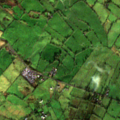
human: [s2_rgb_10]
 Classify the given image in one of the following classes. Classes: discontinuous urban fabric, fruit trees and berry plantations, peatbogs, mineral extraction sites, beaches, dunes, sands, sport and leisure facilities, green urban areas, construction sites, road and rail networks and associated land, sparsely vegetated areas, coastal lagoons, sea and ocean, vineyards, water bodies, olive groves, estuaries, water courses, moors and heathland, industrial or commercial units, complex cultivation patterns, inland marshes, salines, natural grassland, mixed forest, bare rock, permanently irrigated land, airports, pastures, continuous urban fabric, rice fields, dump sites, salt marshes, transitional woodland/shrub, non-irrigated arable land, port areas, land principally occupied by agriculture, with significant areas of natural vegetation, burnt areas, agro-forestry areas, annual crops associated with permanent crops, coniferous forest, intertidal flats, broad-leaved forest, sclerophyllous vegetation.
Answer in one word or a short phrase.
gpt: pastures, land principally occupied by agriculture, with significant areas of natural vegetation